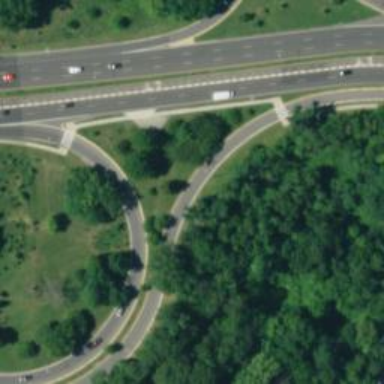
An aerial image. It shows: Asphalt road with primary link designation.